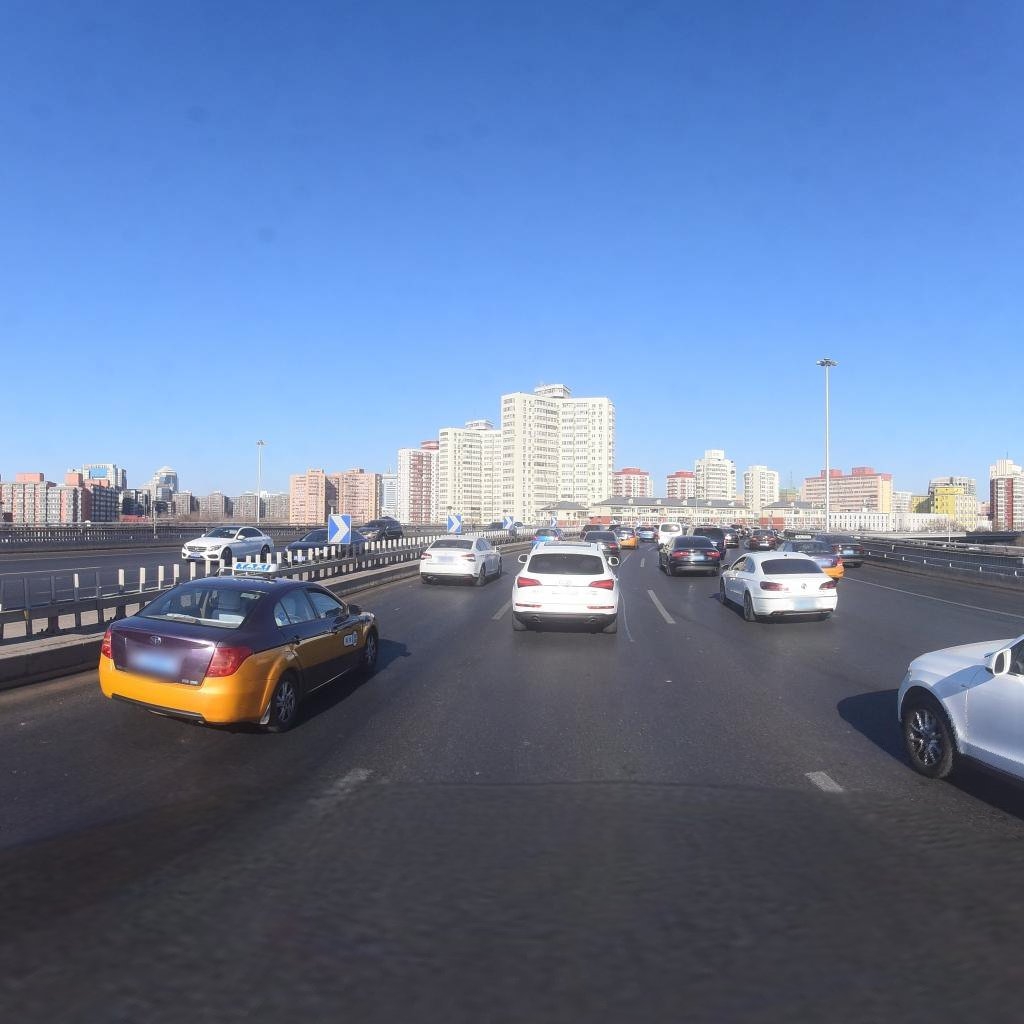
Region: Xicheng
Road damage annotations: longitudinal patch